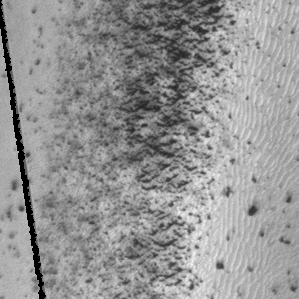
Label: frost